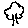
Label: tree